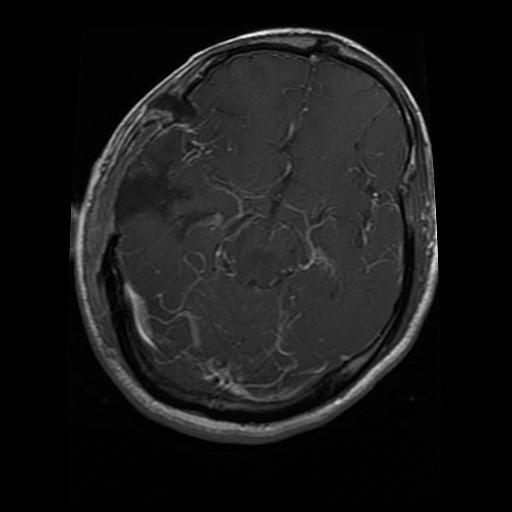
Label: glioma